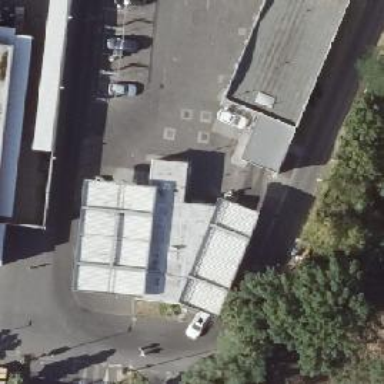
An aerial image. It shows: Fuel station.